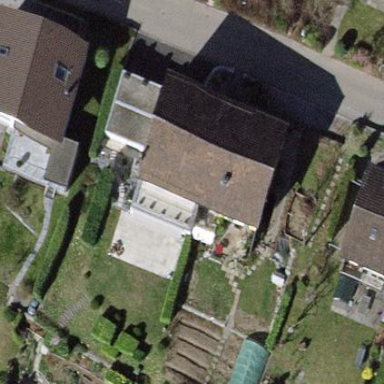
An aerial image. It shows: Terrace building.